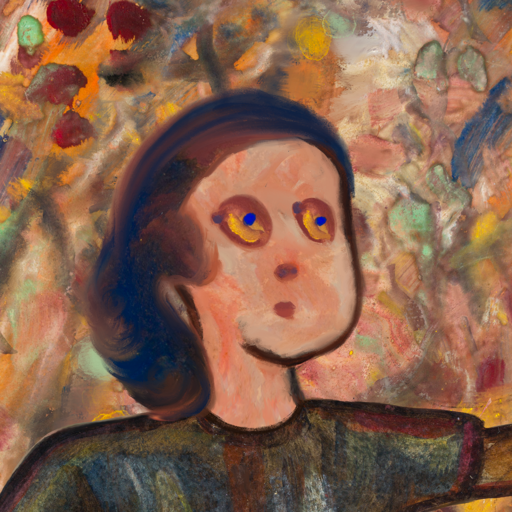
Background: Mother_And_Son_Mother, Head And Neck Side: Roy_Bahadur, Face Side: Mother_And_Son_Son, Bust: Mosgoul, Hair Side: Mother_And_Son_Son, Head Accessory: Blank, Second Necklace: Blank, Necklace: Blank, Baby: Blank